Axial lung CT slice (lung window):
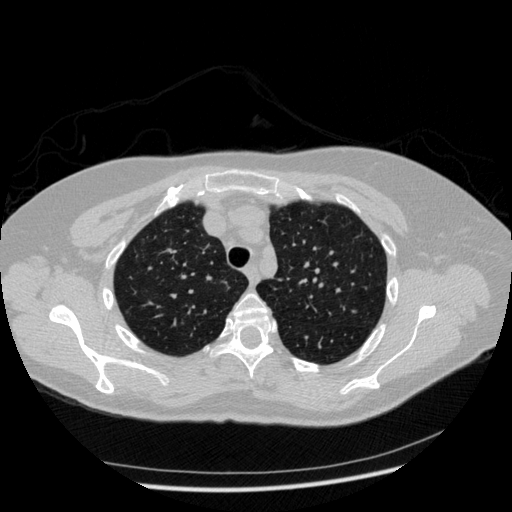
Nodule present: no